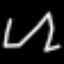
Label: pencil